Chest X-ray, PA view. Patient: 55 years old, sex M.
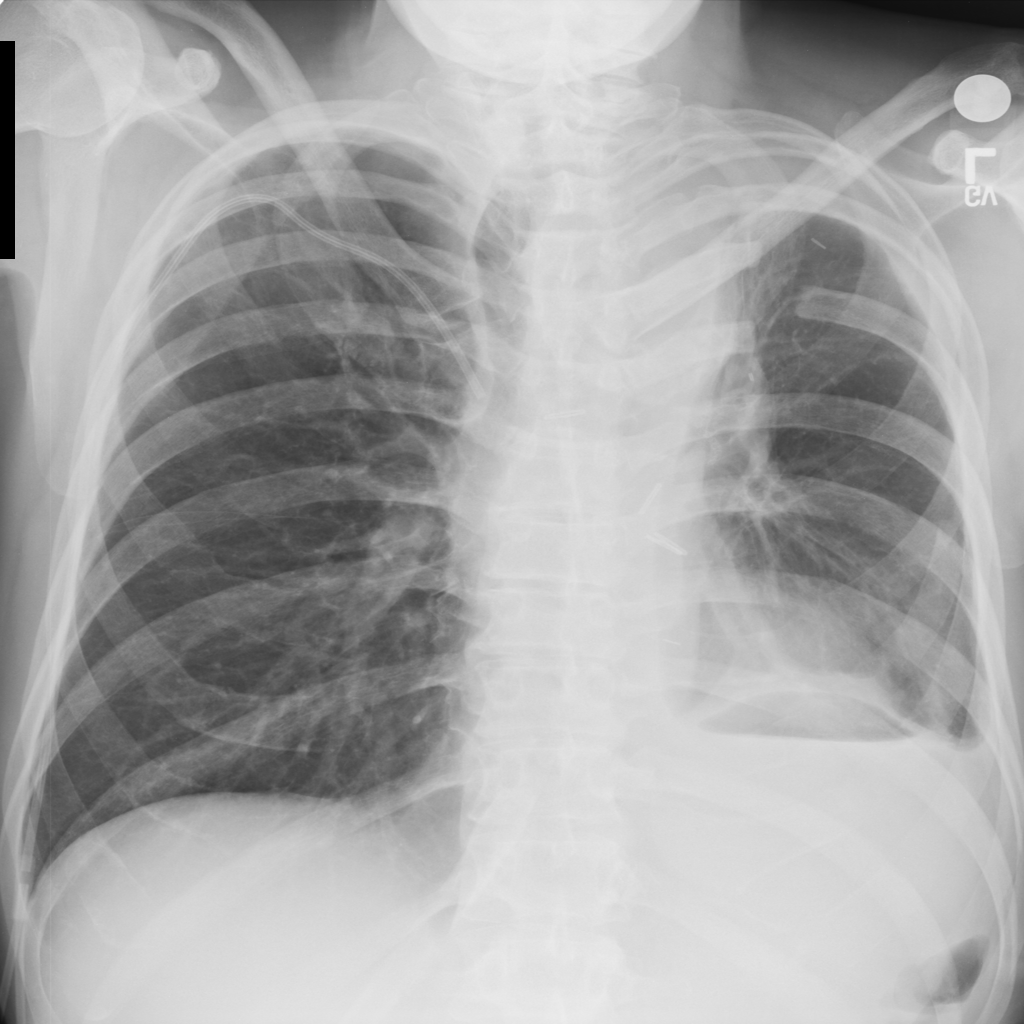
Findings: Pleural_Thickening